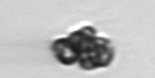
Label: Corymbellus